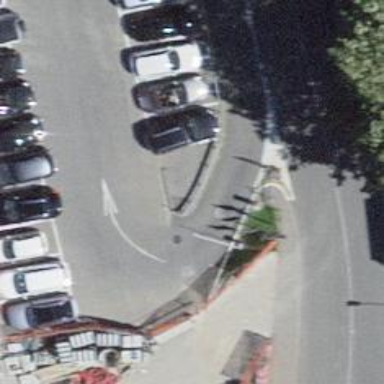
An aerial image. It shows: Lift gate barrier.